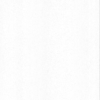
Label: dusty